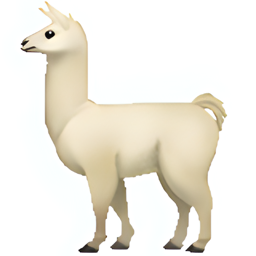
Name: llama
Emoji: 🦙
Group: Animals & Nature
Sub-group: animal-mammal